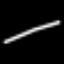
Label: line